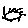
Label: sun